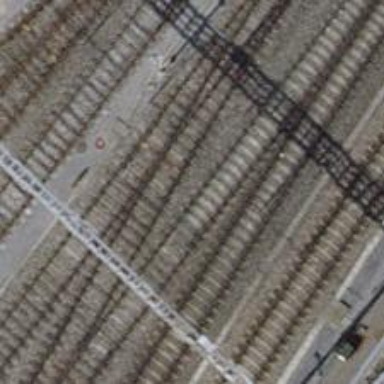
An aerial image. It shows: Railway yard with electrified tracks and single track.